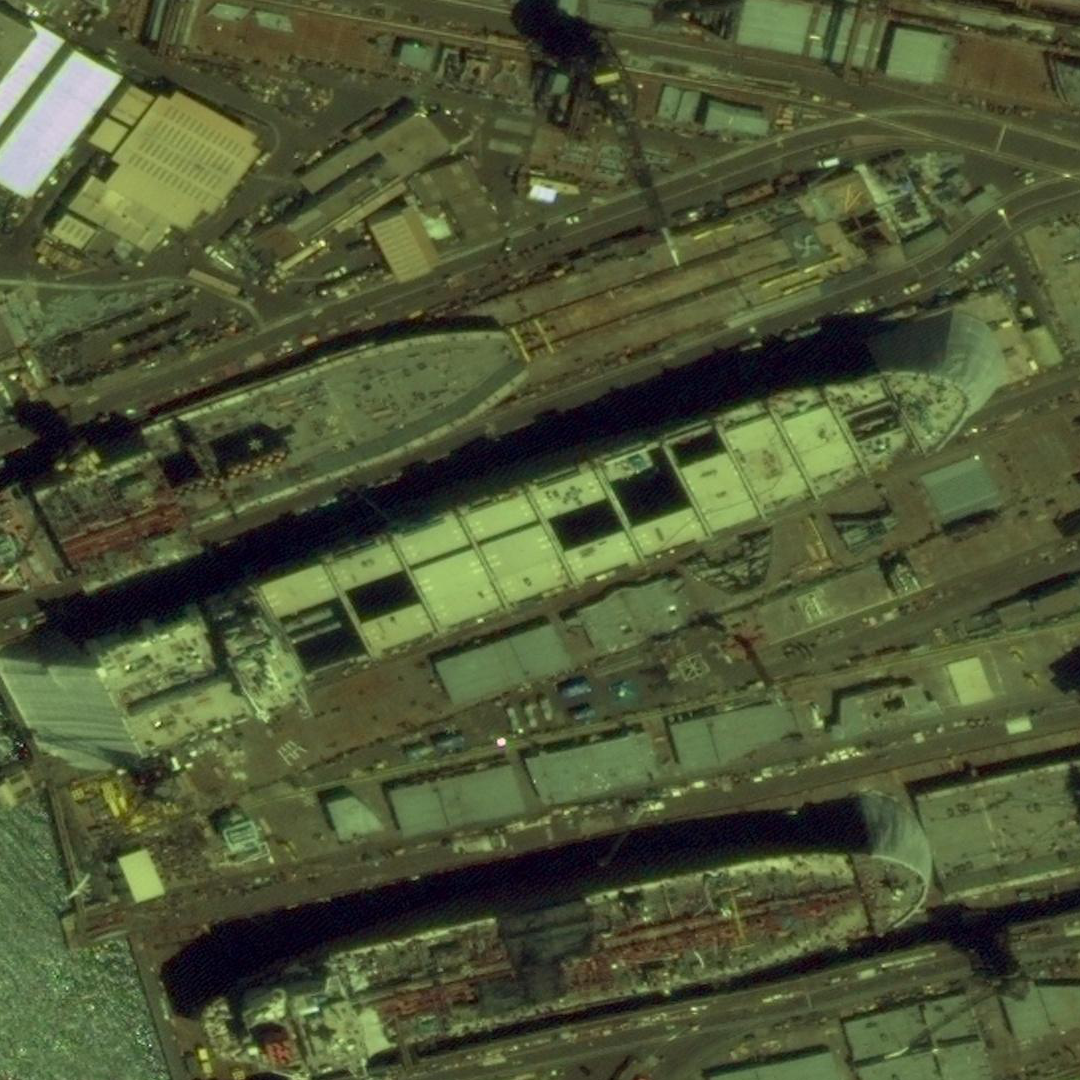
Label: civil